Question: I am mainly using scene builder to create the ui for my javafx application. I am currently using a vertical 'FlowPane' to get it arranged the way I would like, however instead of continuing downward the way I would like it to, it continues off the right side of the window.

I have drawn red outlines to demonstrate where I would like to have the other boxes positioned. Is 'FlowPane' the appropriate container to use for this? And if so, how can I get this to work?
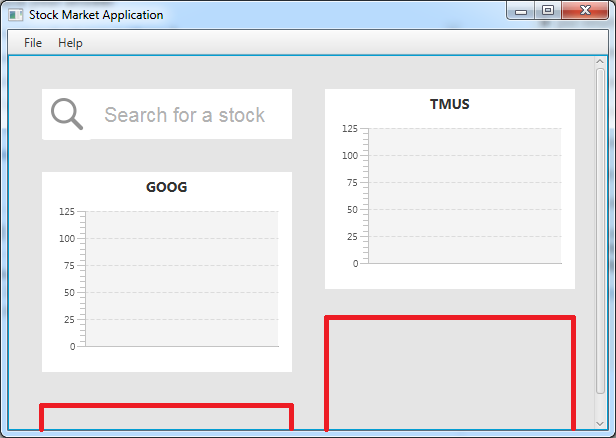
Answer: Look at this sample 'Application':
'''
private static final Random rand = new Random();
private static final int max = 200;
@Override
public void start(Stage primaryStage) {
try {
FlowPane root = new FlowPane(Orientation.VERTICAL);
root.setPrefWrapLength(5000);
root.setPadding(new Insets(10));
root.setHgap(10);
root.setVgap(10);
for (int i = 0; i < 200; i++) {
Rectangle rectangle = new Rectangle(50, 50);
rectangle.setFill(Color.rgb((int) (rand.nextDouble() * max),
(int) (rand.nextDouble() * max),
(int) (rand.nextDouble() * max)));
root.getChildren().add(rectangle);
}
Scene scene = new Scene(new ScrollPane(root), 400, 400);
primaryStage.setScene(scene);
primaryStage.show();
} catch (Exception e) {
e.printStackTrace();
}
}
'''
The line 'root.setPrefWrapLength(5000);' is the important one, as <URL> the 'FlowPane' will grow.
As your 'FlowPane' is 'VERTICAL', 'root.setPrefWrapLength(5000);' determines that each column grows at maximum 5000 downwards. After that a new column is created.
If you want to limit the number of columns, or in other words: The maximum width of your 'FlowPane' you should switch from 'VERTICAL' to 'HORIZONTAL' as 'FlowPane.setPrefWrapLength()' will then limit the width of your pane.